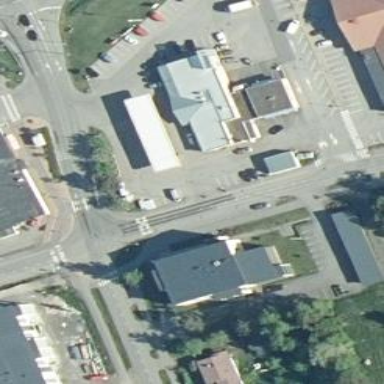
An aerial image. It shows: Unmarked crossing on the road.